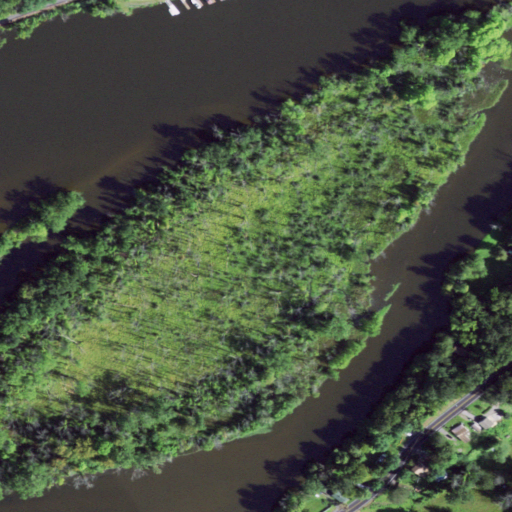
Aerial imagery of island in New York named Gumaer Island containing woody wetlands, open water, herbaceous wetlands, deciduous forest, low intensity development, open development, medium intensity development, mixed forest, shrub, and high intensity development